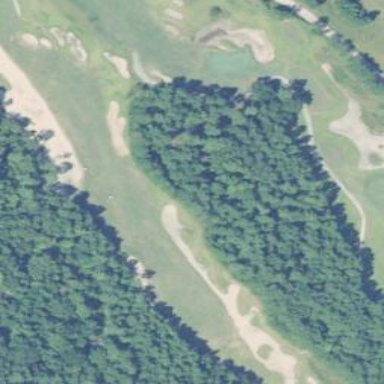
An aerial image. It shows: Sand bunker on golf course.